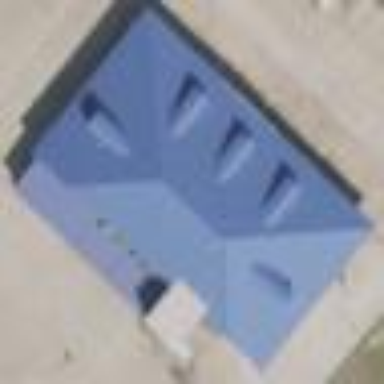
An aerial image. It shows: Car shop building.